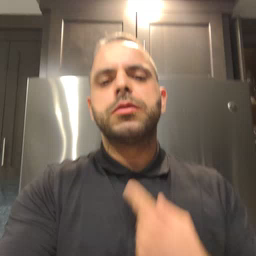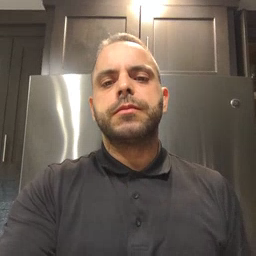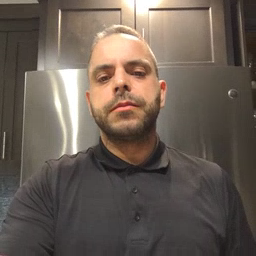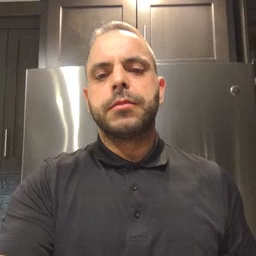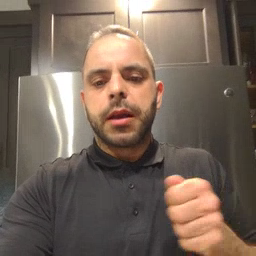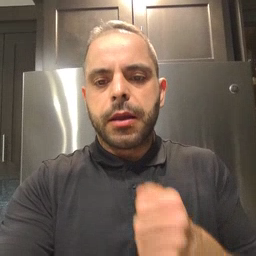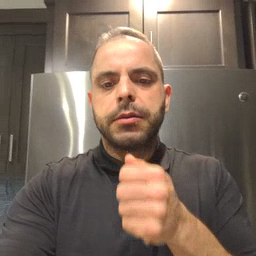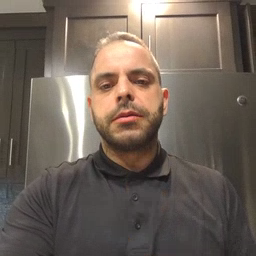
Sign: hide